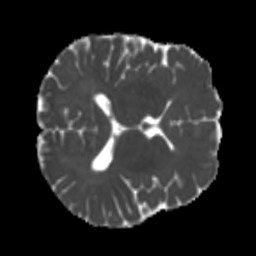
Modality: MD
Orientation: axial
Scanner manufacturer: siemens
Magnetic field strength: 3 T
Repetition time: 4 s
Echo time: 0.0594 s